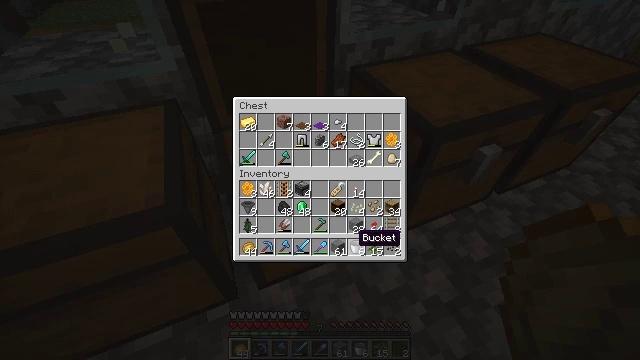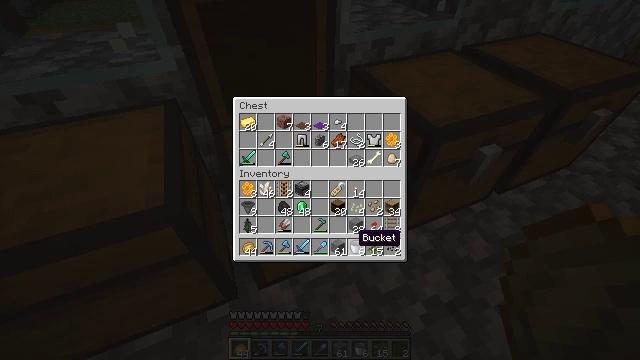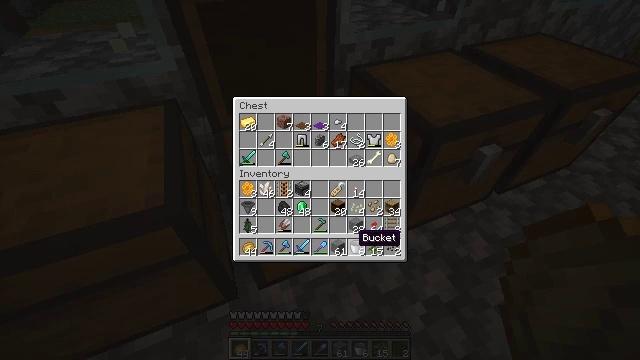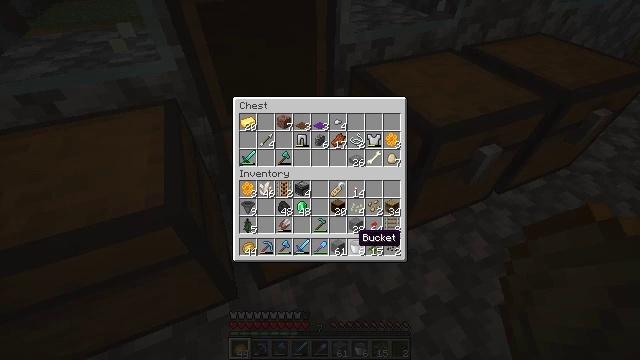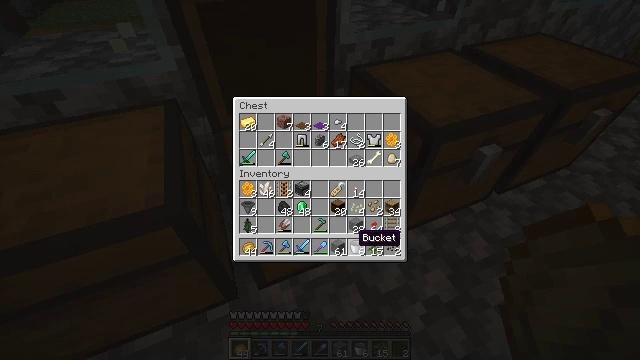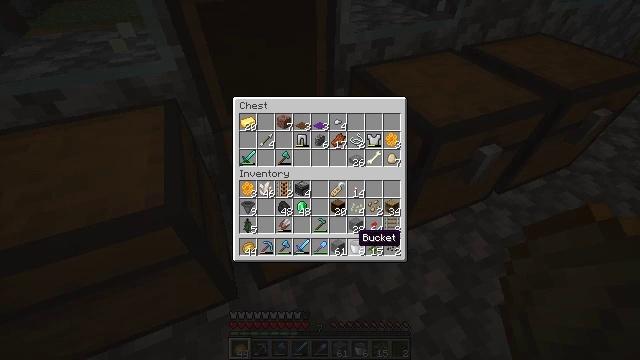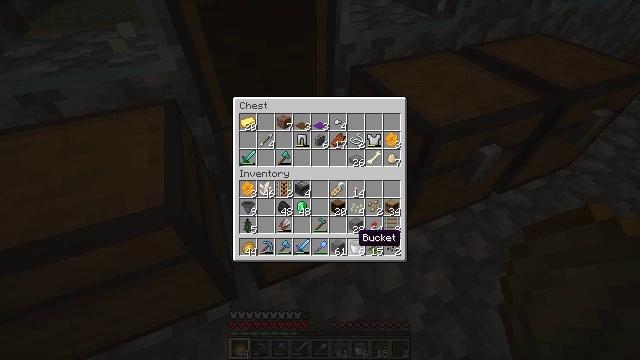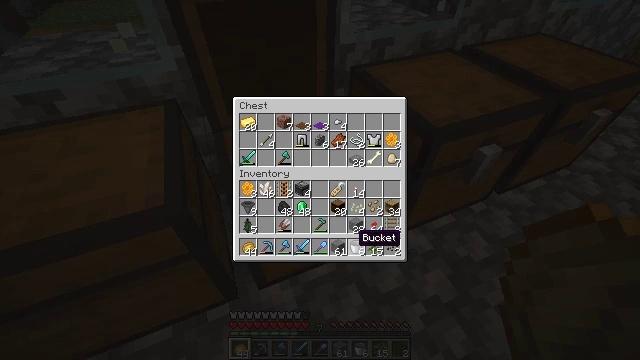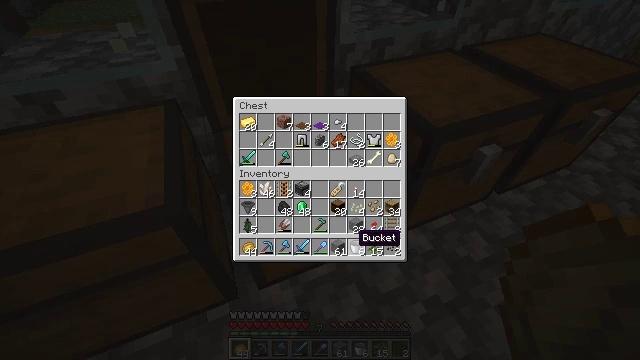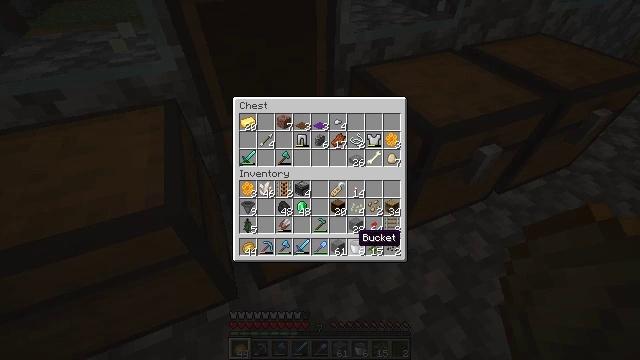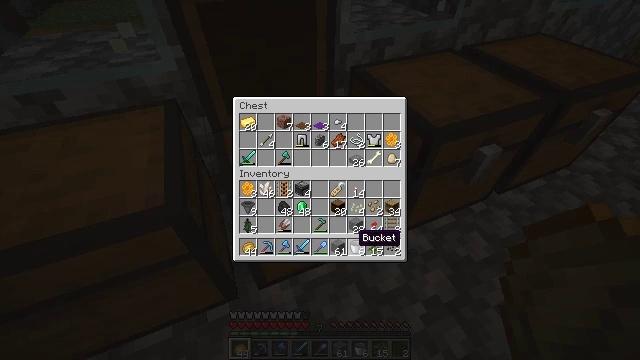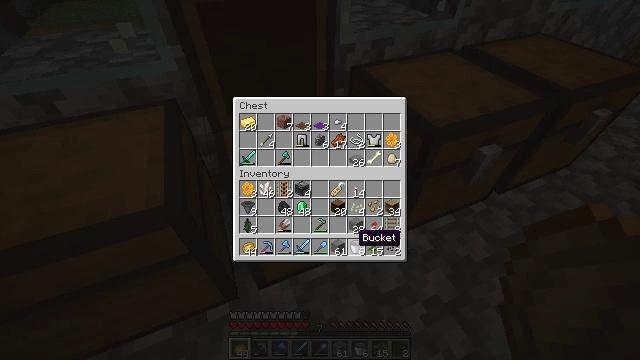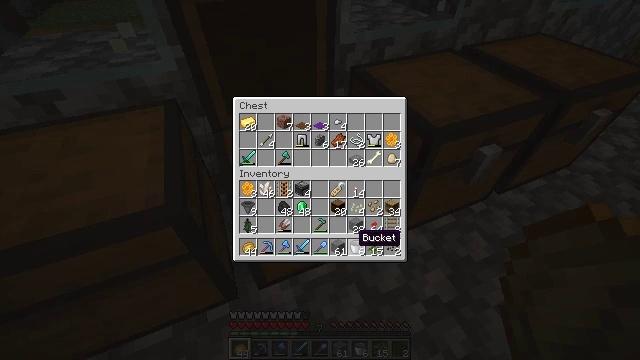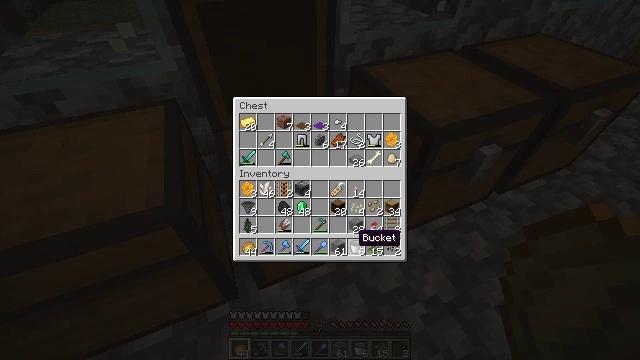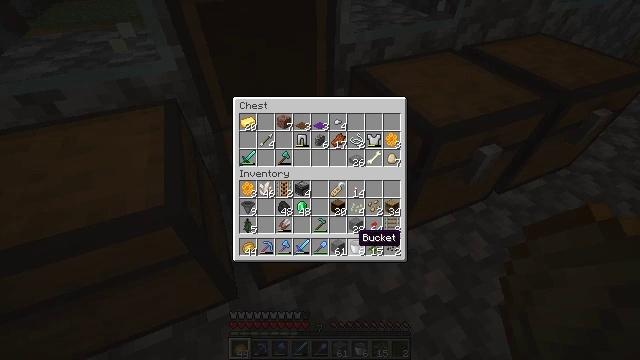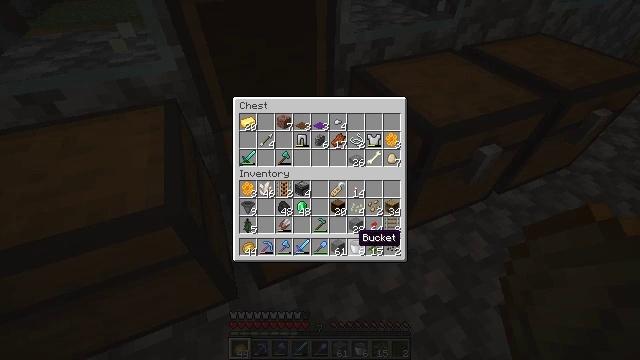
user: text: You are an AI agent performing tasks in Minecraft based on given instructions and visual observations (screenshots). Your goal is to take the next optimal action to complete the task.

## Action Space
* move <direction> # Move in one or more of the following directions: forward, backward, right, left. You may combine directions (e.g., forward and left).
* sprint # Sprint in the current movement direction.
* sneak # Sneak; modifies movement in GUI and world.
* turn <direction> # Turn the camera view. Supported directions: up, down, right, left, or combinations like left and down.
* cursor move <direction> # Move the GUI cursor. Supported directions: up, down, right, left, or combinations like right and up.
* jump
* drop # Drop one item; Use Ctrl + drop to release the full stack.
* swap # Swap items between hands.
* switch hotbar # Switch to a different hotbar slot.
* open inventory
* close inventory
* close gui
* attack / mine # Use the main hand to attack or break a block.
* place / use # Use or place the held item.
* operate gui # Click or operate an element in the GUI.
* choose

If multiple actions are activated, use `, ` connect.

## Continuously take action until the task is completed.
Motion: motion action
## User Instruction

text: Recover the brewing stand by mining it.
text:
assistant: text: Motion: no_op
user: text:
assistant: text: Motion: no_op
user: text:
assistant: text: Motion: no_op
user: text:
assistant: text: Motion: no_op
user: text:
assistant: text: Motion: no_op
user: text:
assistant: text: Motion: no_op
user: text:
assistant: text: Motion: no_op
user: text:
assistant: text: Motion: no_op
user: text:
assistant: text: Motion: no_op
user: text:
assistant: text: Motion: no_op
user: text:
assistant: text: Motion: no_op
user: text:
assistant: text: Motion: no_op
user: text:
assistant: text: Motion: no_op
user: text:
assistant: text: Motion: no_op
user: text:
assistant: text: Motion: no_op
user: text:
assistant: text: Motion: no_op
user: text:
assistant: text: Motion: no_op
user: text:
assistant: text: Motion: no_op
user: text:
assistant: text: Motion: no_op
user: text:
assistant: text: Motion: no_op
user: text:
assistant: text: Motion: no_op
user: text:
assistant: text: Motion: no_op
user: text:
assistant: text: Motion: no_op
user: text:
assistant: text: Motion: no_op
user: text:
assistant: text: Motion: no_op
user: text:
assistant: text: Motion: no_op
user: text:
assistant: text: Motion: no_op
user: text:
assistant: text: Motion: no_op
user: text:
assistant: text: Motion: no_op
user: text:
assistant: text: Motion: no_op